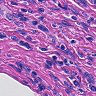
Metastatic tissue present: yes